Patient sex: M
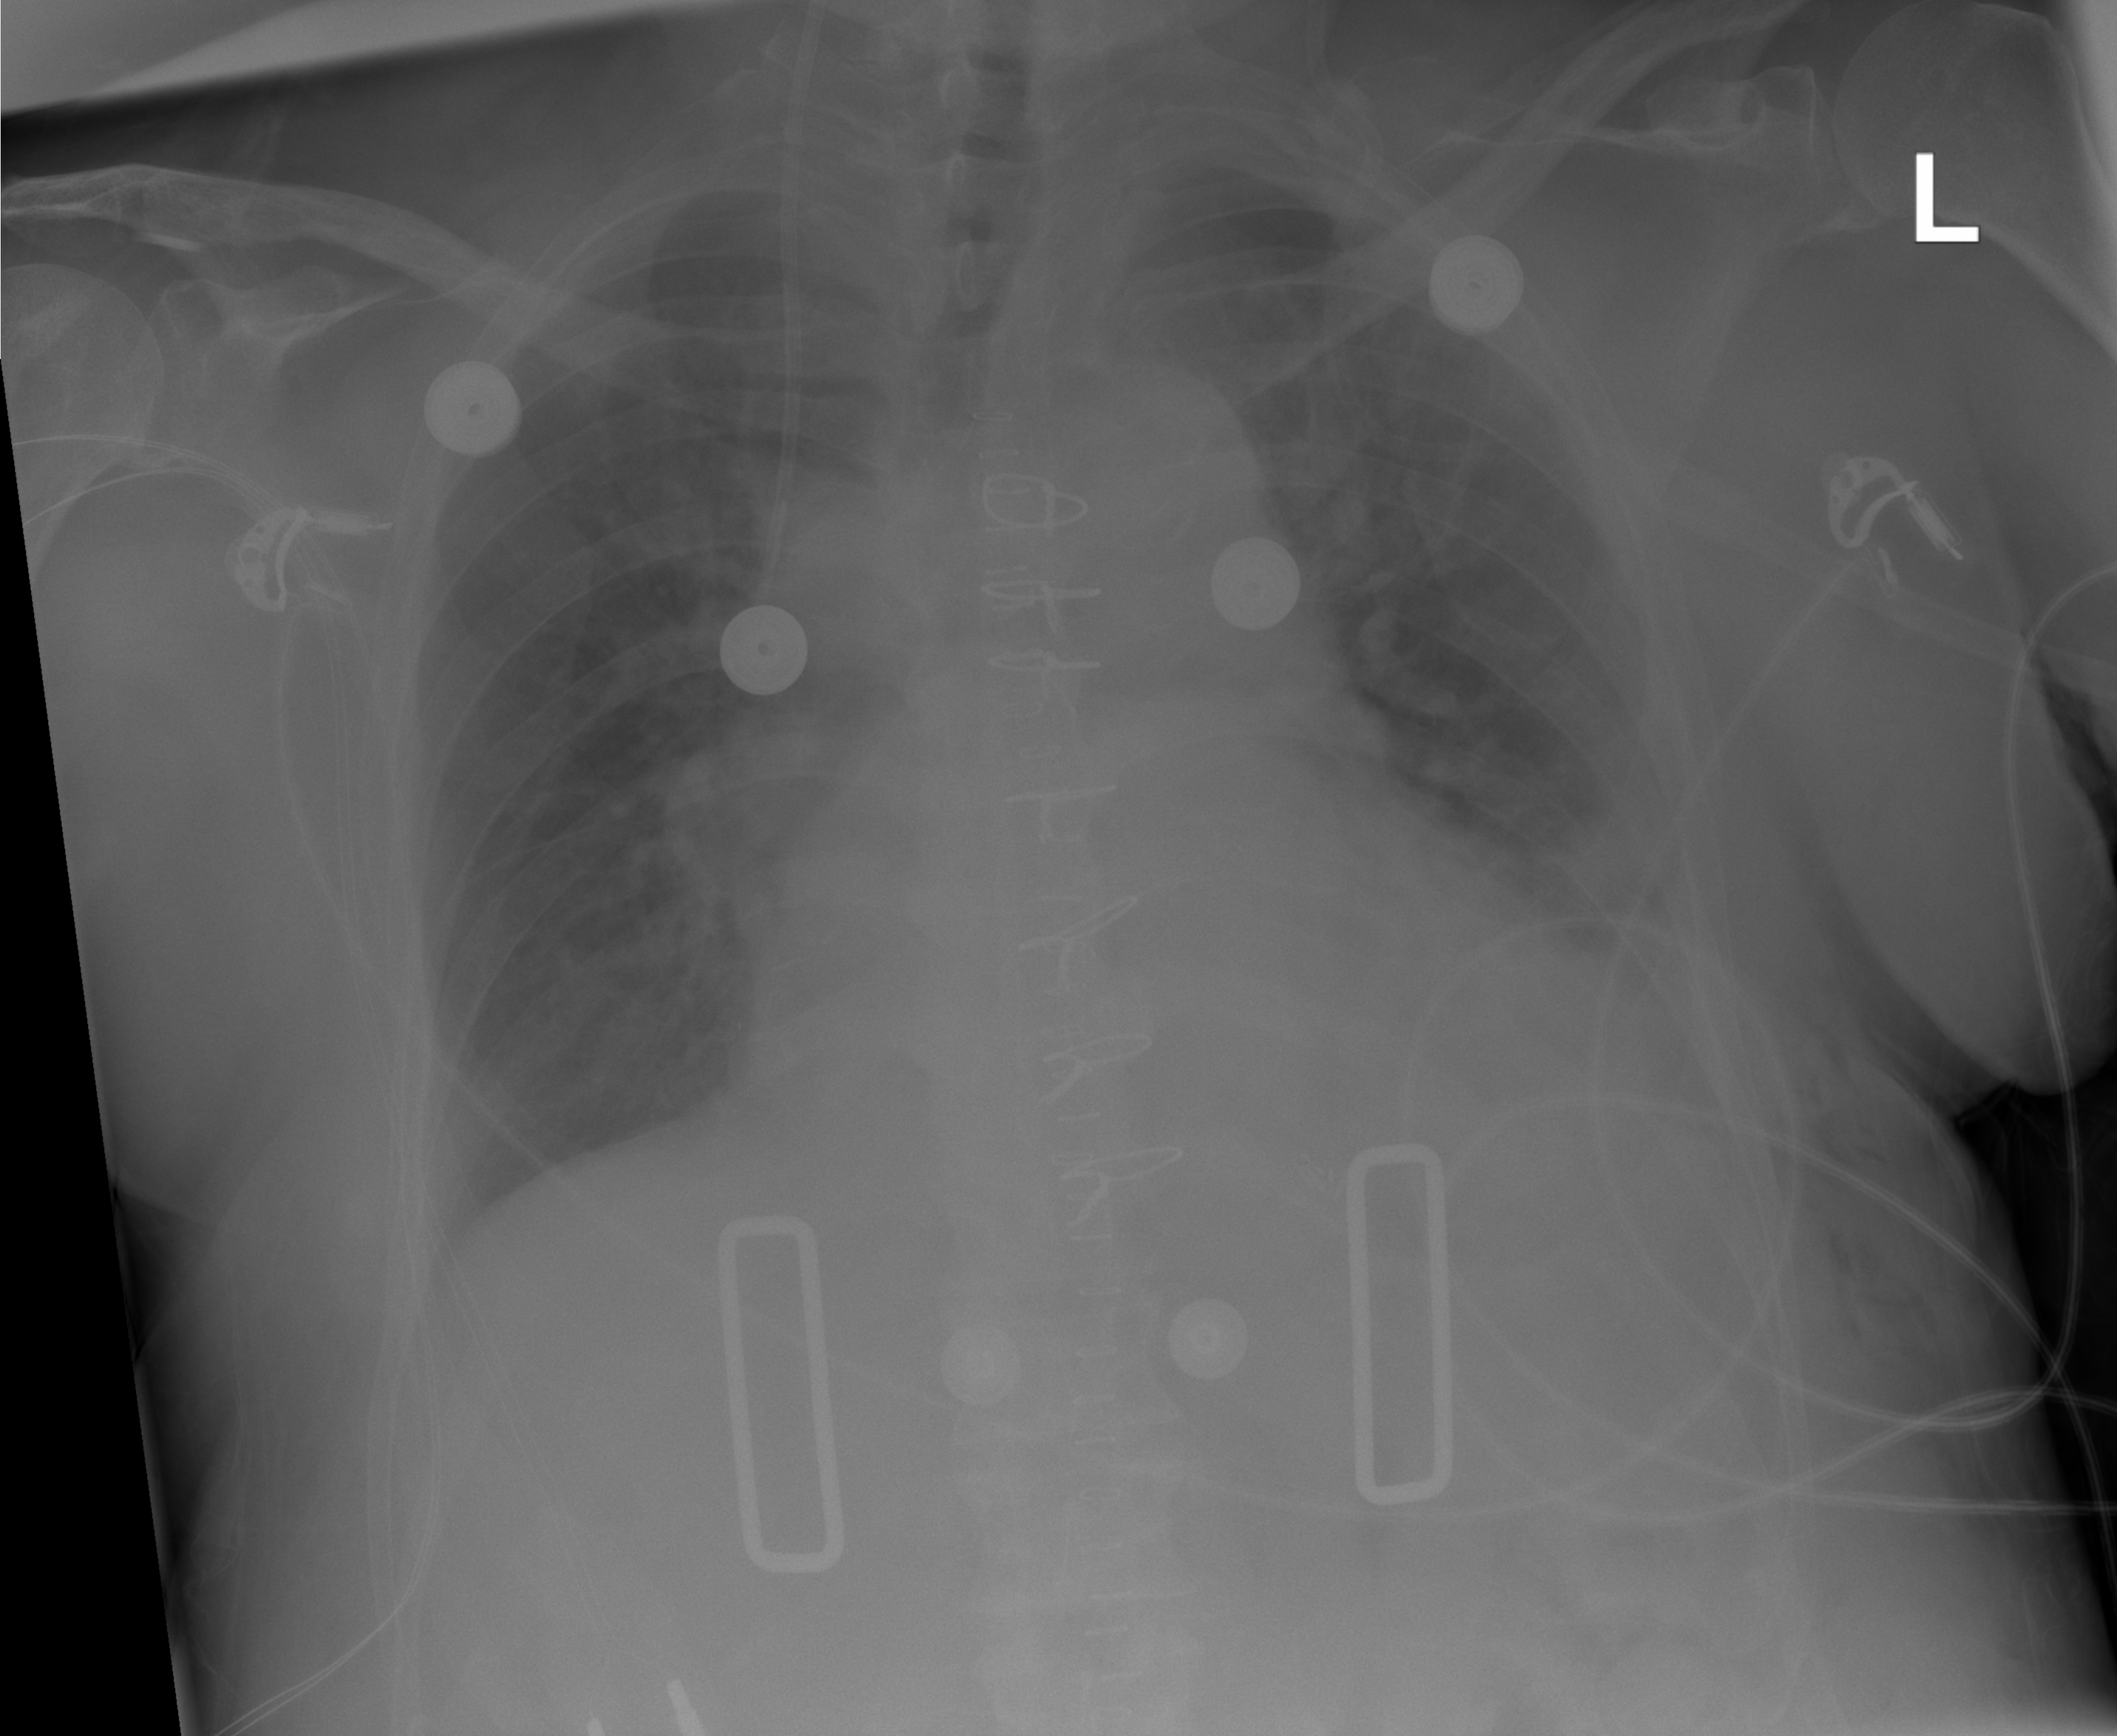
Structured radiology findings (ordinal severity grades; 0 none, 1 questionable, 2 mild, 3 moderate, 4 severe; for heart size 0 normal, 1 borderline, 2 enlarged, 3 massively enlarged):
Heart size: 2
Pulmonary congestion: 2
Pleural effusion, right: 0
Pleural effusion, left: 2
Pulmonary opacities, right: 0
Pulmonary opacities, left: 2
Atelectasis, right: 0
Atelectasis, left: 2